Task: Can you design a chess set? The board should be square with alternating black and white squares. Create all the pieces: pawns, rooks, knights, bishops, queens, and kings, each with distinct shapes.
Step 5059:
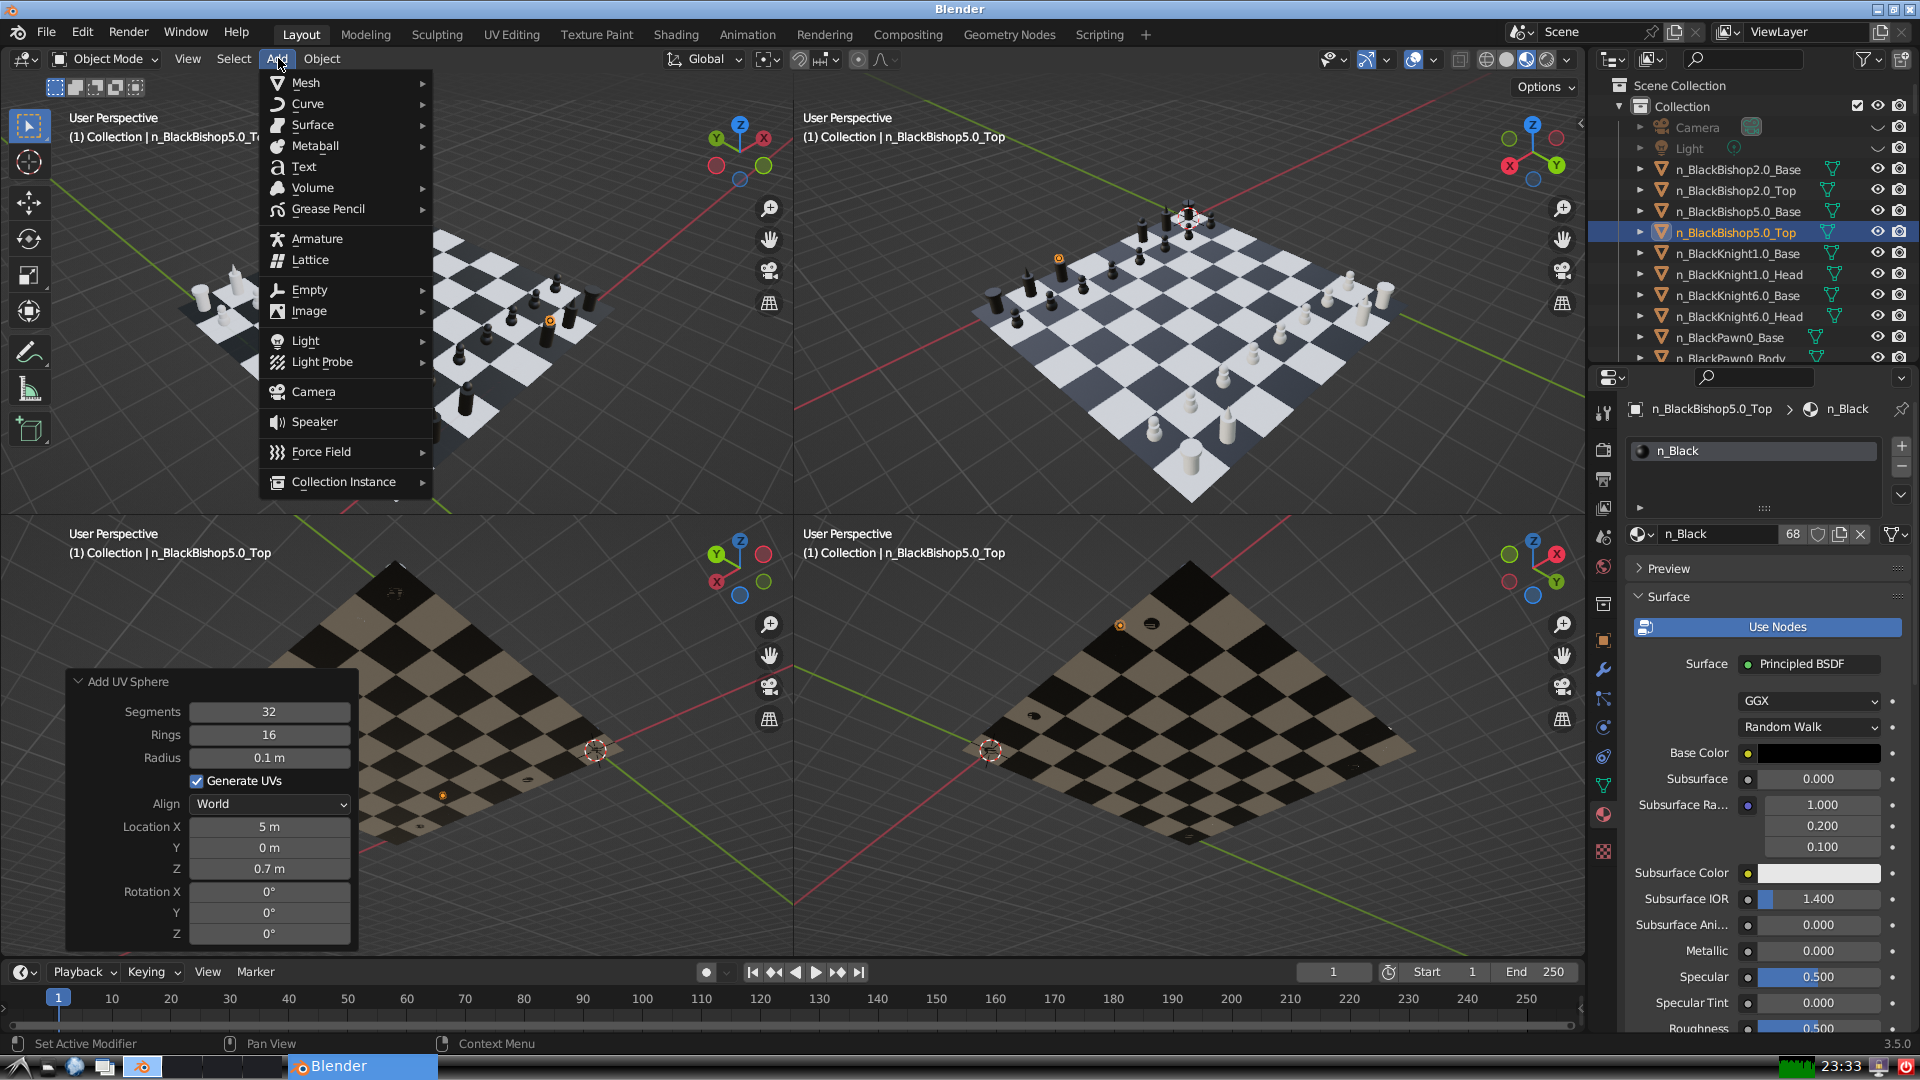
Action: {"mouse_move": [304, 84]}